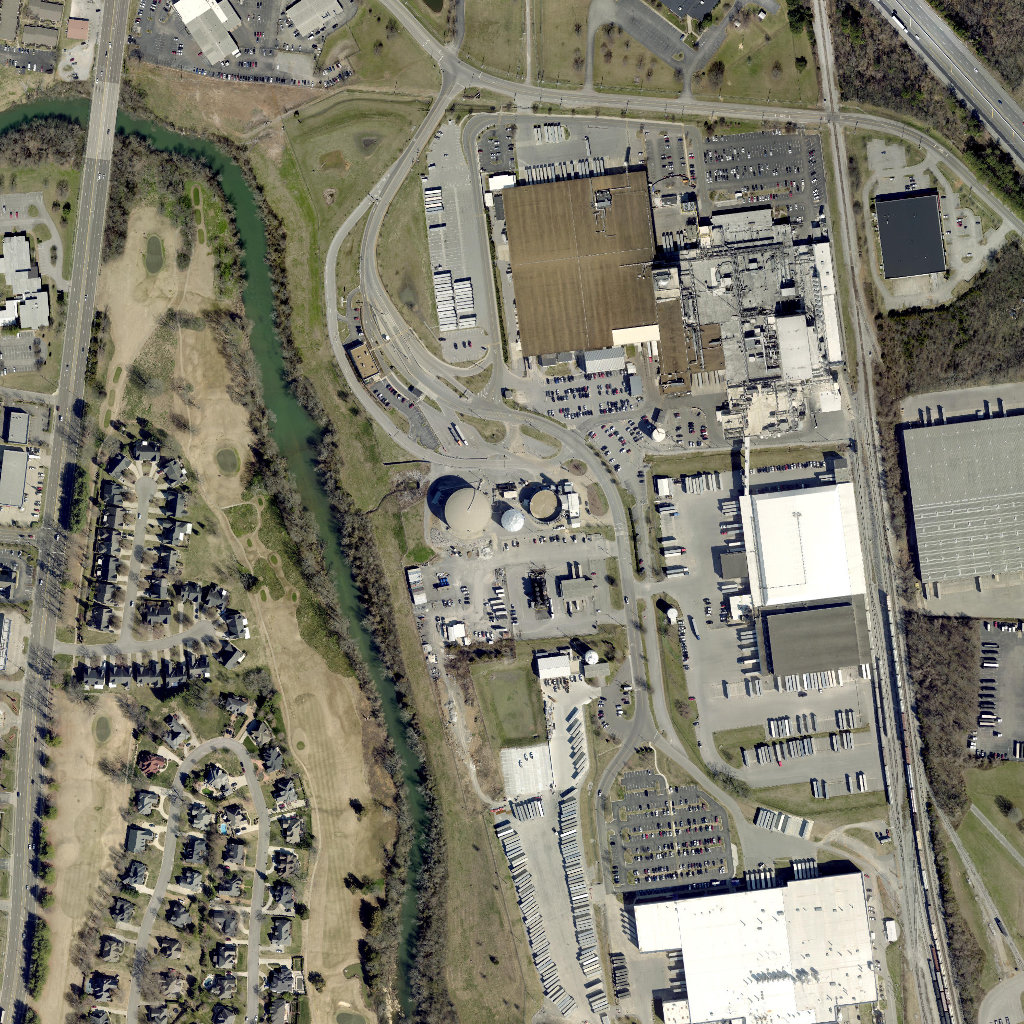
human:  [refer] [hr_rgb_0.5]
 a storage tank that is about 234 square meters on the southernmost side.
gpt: <box>[[56, 62, 58, 65, 0]]</box>